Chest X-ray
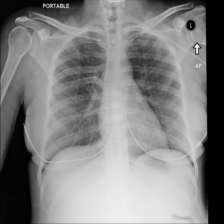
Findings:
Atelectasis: negative
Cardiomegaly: negative
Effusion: negative
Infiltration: negative
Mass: negative
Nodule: positive
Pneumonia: negative
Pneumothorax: negative
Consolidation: negative
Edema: negative
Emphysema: negative
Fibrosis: negative
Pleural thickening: negative
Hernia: negative